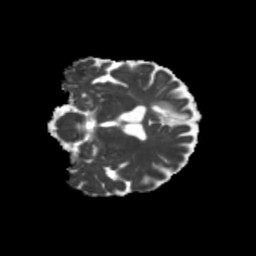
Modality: MD
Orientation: coronal
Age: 76
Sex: female
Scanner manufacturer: siemens
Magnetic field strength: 3 T
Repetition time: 5.25 s
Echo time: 0.08 s